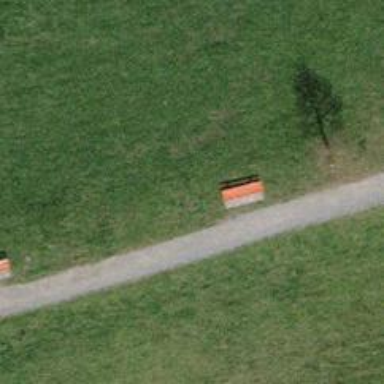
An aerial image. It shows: Red bench.